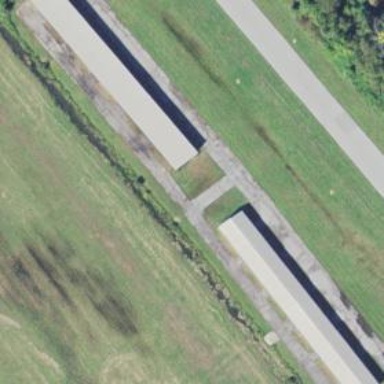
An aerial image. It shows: View of taxiway at the airport.